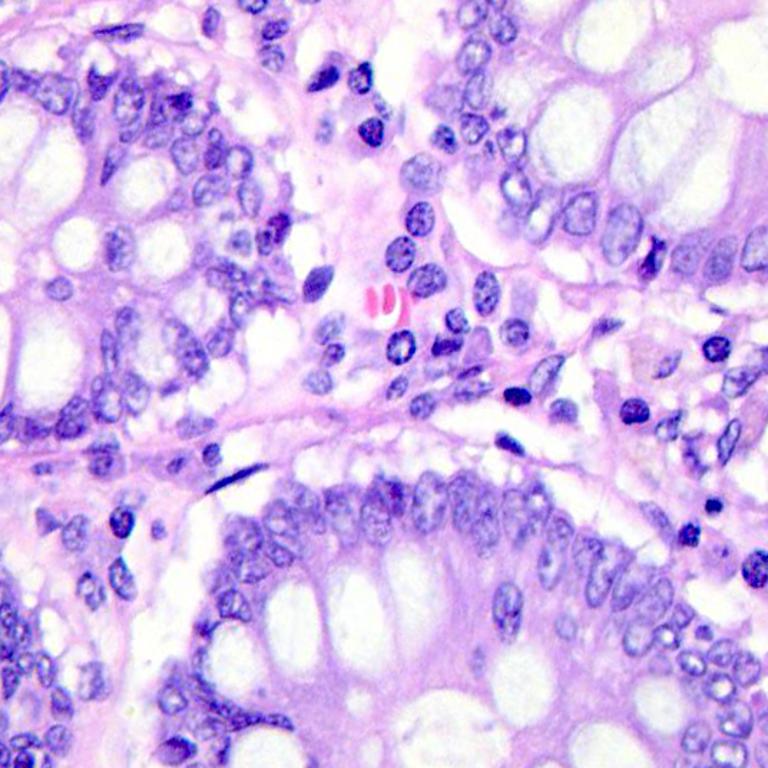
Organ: colon
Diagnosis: benign